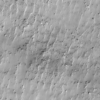
Label: not_dusty